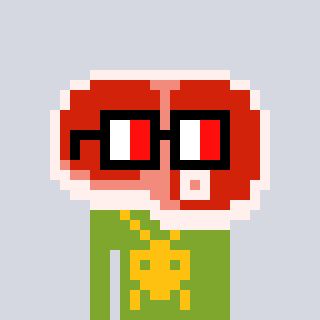
a pixel art character with square glasses with black frames and red eyes, a steak-shaped head and a slimegreen-colored body on a cool background